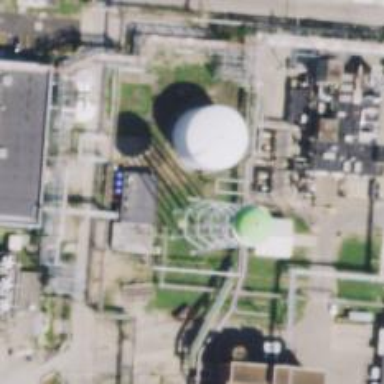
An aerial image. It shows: Water tower that is man-made.